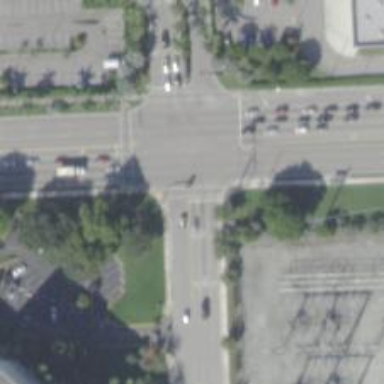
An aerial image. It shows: Uncontrolled road crossing with lines marking the way.